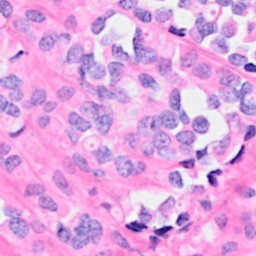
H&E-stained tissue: Breast